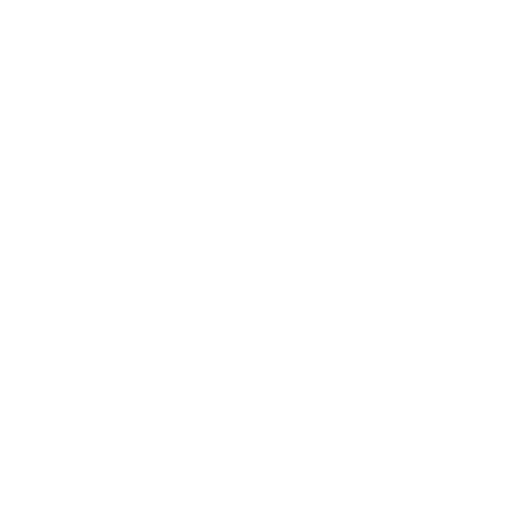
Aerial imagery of island in Hawaii named Shark Island containing only unknown